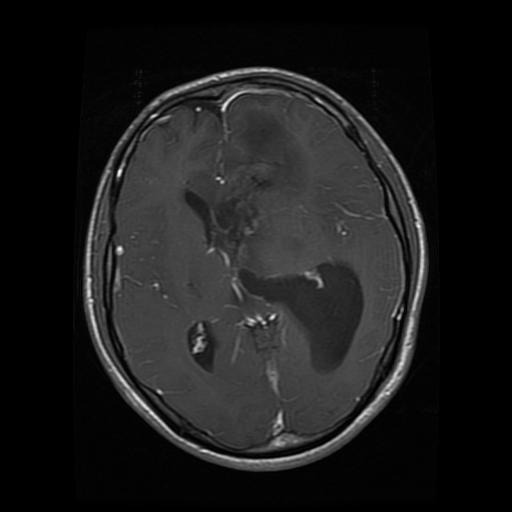
Label: glioma